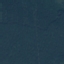
Land use / land cover: Forest